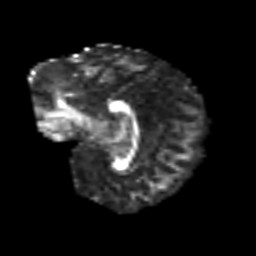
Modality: FA
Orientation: sagittal
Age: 42
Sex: male
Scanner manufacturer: siemens
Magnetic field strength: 3 T
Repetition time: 5.6 s
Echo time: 0.082 s